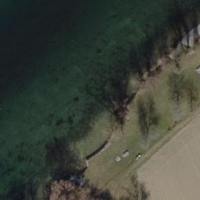
EUNIS habitat code: 15
Species observed at this site:
Fulica atra
Acer pseudoplatanus